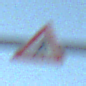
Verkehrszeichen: FussgaengerRechts
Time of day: SunriseSunset
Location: Outdoor (Nature)
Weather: Clear
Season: Winter
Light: Natural